Field crop: maize
Growth stage: 2
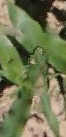
Species: maize